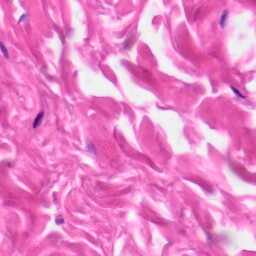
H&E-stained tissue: Skin